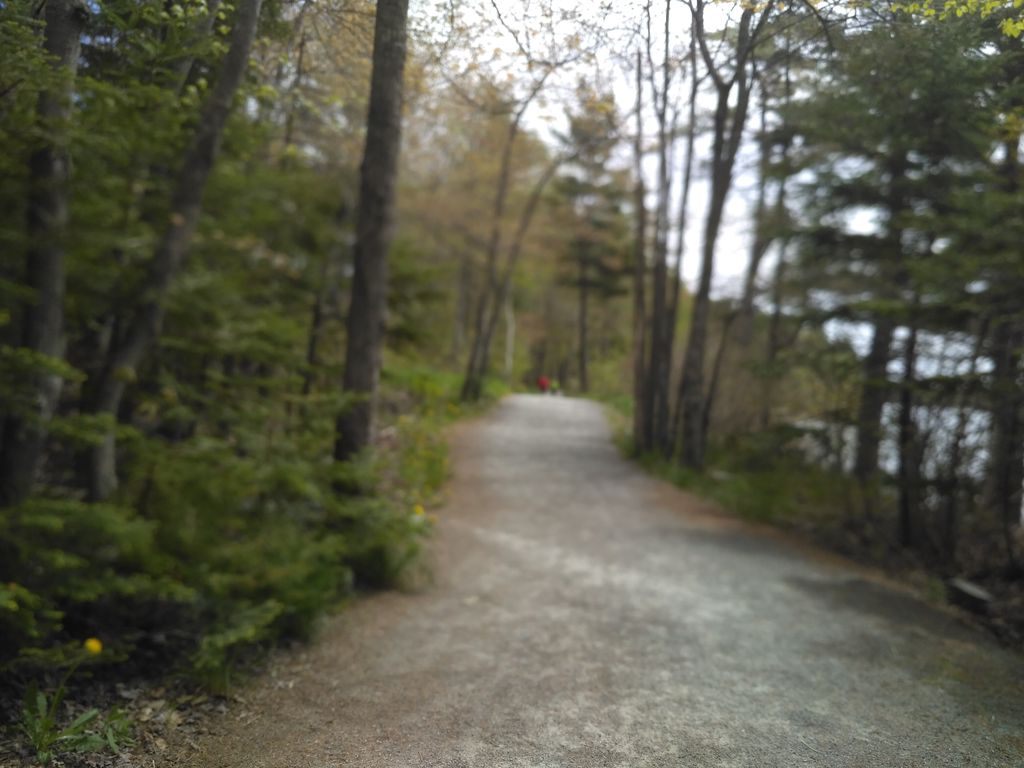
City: halifax